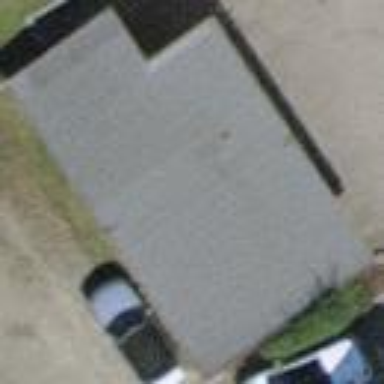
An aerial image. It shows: Group of garages.